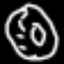
Label: donut